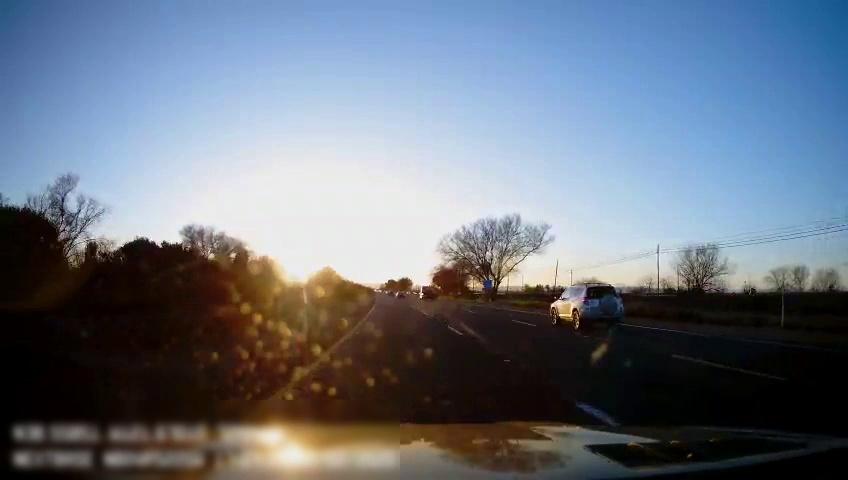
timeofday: Day
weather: Sunny
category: Drivable Space
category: Vehicles | SUV
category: Vehicles | Truck
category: Lanes | Alternate Lane
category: Lanes | Current Lane
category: Lanes | Current Lane
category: Lanes | Alternate Lane